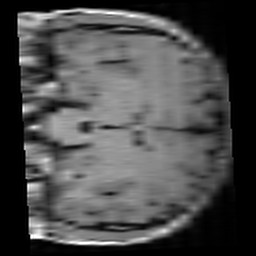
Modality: T1w
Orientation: coronal
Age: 22
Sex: male
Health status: healthy
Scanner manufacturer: siemens
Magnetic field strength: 3 T
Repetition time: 4.1 s
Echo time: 0.0085 s